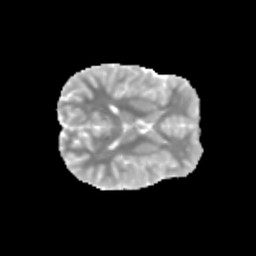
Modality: MD
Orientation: axial
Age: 13
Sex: male
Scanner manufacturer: siemens
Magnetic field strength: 3 T
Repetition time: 3.8 s
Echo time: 0.07 s